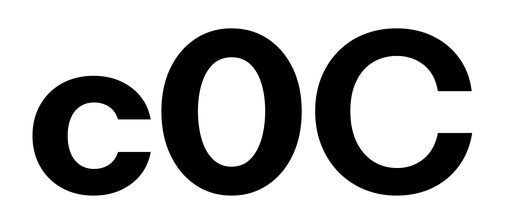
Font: InstrumentSans_Bold